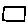
Label: square